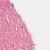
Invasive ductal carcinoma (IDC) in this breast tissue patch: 0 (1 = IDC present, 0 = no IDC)